Field crop: tomato
Growth stage: 2
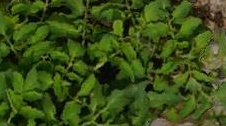
Species: tomato